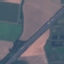
Land use / land cover: Highway